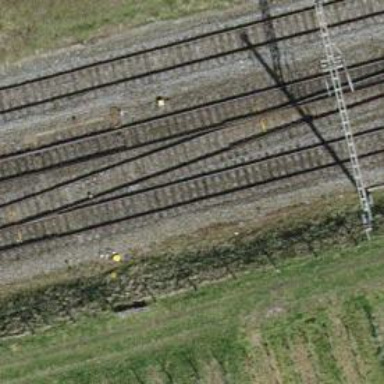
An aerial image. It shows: Single-track railway with electrified contact lines.